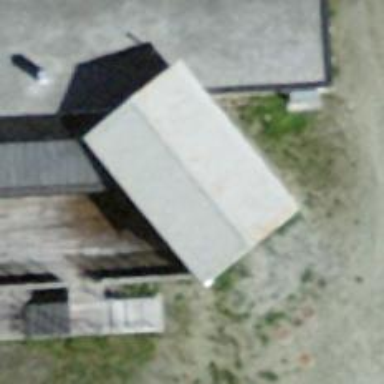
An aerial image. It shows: Restaurant.